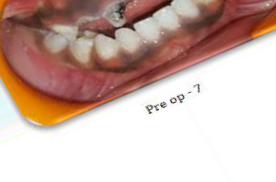
Condition: Caries